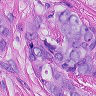
Metastatic tissue present: yes